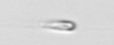
Label: flagellate_morphotype3